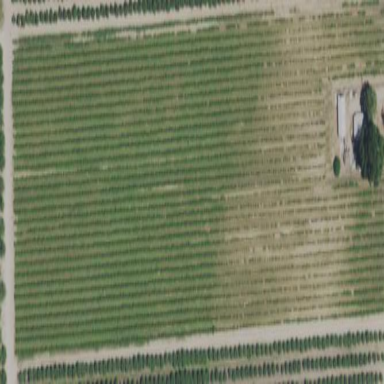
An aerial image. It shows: Vineyard growing grapes.